Question: The following code is simplified case for my Java2D application which prints to PDF. It some how does not print <URL>.
'''
import com.lowagie.text.pdf.PdfWriter;
import com.lowagie.text.pdf.PdfContentByte;
import com.lowagie.text.pdf.PdfTemplate;
import com.lowagie.text.pdf.DefaultFontMapper;
import com.lowagie.text.pdf.BaseFont;
import com.lowagie.text.Document;
import com.lowagie.text.DocumentException;
import com.lowagie.text.Rectangle;
import java.io.FileOutputStream;
import java.io.File;
import java.io.IOException;
import java.awt.Graphics2D;
import java.awt.Font;
public class DottedIExampleWithGraphics2D
{
private static final float WIDTH = 900;
private static final float HEIGHT = 500;
private DefaultFontMapper mapper = new DefaultFontMapper();
public void testWriteOfStringWithFont() throws IOException, DocumentException
{
File fontFile = new File("c:/windows/fonts/arialuni.ttf");
BaseFont bf = BaseFont.createFont(fontFile.getAbsolutePath(),
BaseFont.IDENTITY_H,
BaseFont.NOT_EMBEDDED);
Font theFont = mapper.pdfToAwt(bf, 18);
Document document = new Document(new Rectangle(WIDTH, HEIGHT));
File testFile = new File("learning_withfont.pdf");
FileOutputStream fos = new FileOutputStream(testFile);
PdfWriter writer = PdfWriter.getInstance(document, fos);
document.open();
PdfContentByte cb = writer.getDirectContent();
PdfTemplate tp = cb.createTemplate(WIDTH, HEIGHT);
cb.addTemplate(tp, 0, 0);
Graphics2D graphics = tp.createGraphics(WIDTH, HEIGHT, mapper);
graphics.setFont(theFont);
graphics.drawString(" I , i ", 25, 50);
graphics.drawString(bf.getPostscriptFontName(), 25, 100);
//
graphics.dispose();
document.close();
System.out.println("testFile.getAbsolutePath() = " + testFile.getAbsolutePath());
}
/**
*/
public static void main(String[] args) throws IOException, DocumentException
{
new DottedIExampleWithGraphics2D().testWriteOfStringWithFont();
}
}
'''
The output is like this.

The problem is how to print such characters to PDFGraphics2D. The java code for creating PDF normally, works. Code is here for quick reference.
'''
import com.lowagie.text.Chunk;
import com.lowagie.text.Document;
import com.lowagie.text.DocumentException;
import com.lowagie.text.Font;
import com.lowagie.text.Paragraph;
import com.lowagie.text.pdf.BaseFont;
import com.lowagie.text.pdf.PdfWriter;
import java.io.File;
import java.io.FileOutputStream;
import java.io.IOException;
public class DottedIExample
{
/**
* Creates a PDF document. write a string and font name
*/
public void createPdf(String filename) throws IOException, DocumentException
{
Document document = new Document();
PdfWriter.getInstance(document, new FileOutputStream(filename));
document.open();
File fontFile = new File("c:/windows/fonts/arialuni.ttf");
BaseFont bf = BaseFont.createFont(fontFile.getAbsolutePath(),
BaseFont.IDENTITY_H,
BaseFont.NOT_EMBEDDED);
Font font = new Font(bf, 12);
document.add(new Paragraph(bf.getPostscriptFontName(), font));
document.add(new Paragraph("i , I", font));
document.add(Chunk.NEWLINE);
document.close();
}
/**
*/
public static void main(String[] args) throws IOException, DocumentException
{
File result = new File("dottedi.pdf");
new DottedIExample().createPdf(result.getAbsolutePath());
System.out.println("result at = " + result.getAbsolutePath());
}
}
'''
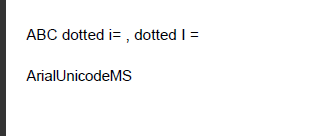
Answer: The problem was with mapper. Its 'awtToPdf()/pdf2awt()' should be setup to return the correct font.
Fixed code , just for reference.. (actual setup of mapper is more complicated)
'''
import com.lowagie.text.pdf.PdfWriter;
import com.lowagie.text.pdf.PdfContentByte;
import com.lowagie.text.pdf.PdfTemplate;
import com.lowagie.text.pdf.DefaultFontMapper;
import com.lowagie.text.pdf.BaseFont;
import com.lowagie.text.Document;
import com.lowagie.text.DocumentException;
import com.lowagie.text.Rectangle;
import java.awt.*;
import java.io.FileInputStream;
import java.io.FileOutputStream;
import java.io.File;
import java.io.IOException;
public class DottedIExampleWithGraphics2D {
private static final File aFontFile = new File(("c:/windows/fonts/arialuni.ttf"));
private static final float WIDTH = 90;
private static final float HEIGHT = 50;
private DefaultFontMapper mapper = new DefaultFontMapper() {
@Override
public BaseFont awtToPdf(Font font) {
try {
return BaseFont.createFont(aFontFile.getAbsolutePath(),
BaseFont.IDENTITY_H,
BaseFont.NOT_EMBEDDED);
} catch (DocumentException e) {
e.printStackTrace(); //blah
} catch (IOException e) {
e.printStackTrace(); //blah
}
return null;
}
@Override
public Font pdfToAwt(BaseFont baseFont, int i) {
try {
return Font.createFont(Font.TRUETYPE_FONT, new FileInputStream(aFontFile));
} catch (FontFormatException e) {
e.printStackTrace(); //blah
} catch (IOException e) {
e.printStackTrace(); //blah
}
return null;
}
};
public void testWriteOfStringWithFont() throws IOException, DocumentException {
Font theFont = mapper.pdfToAwt(null, 18);
Document document = new Document(new Rectangle(WIDTH, HEIGHT));
File testFile = new File("learning_withfont.pdf");
FileOutputStream fos = new FileOutputStream(testFile);
PdfWriter writer = PdfWriter.getInstance(document, fos);
document.open();
PdfContentByte cb = writer.getDirectContent();
PdfTemplate tp = cb.createTemplate(WIDTH, HEIGHT);
cb.addTemplate(tp, 0, 0);
Graphics2D graphics = tp.createGraphics(WIDTH, HEIGHT, mapper);
graphics.setColor(Color.blue);
graphics.setFont(theFont);
graphics.drawString(" I , i , I, i", 10, 10);
graphics.drawString("some", 10, 30);
//
graphics.dispose();
document.close();
System.out.println("testFile.getAbsolutePath() = " + testFile.getAbsolutePath());
}
/**
*/
public static void main(String[] args) throws IOException, DocumentException {
new DottedIExampleWithGraphics2D().testWriteOfStringWithFont();
}
}
'''